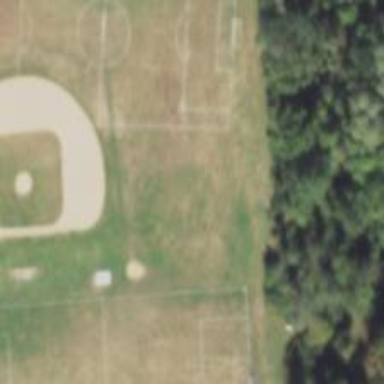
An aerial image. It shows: Baseball pitch for leisure land activities.